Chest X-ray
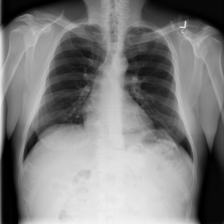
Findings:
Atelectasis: negative
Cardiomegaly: negative
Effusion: negative
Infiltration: negative
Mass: negative
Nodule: negative
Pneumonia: negative
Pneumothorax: negative
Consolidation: negative
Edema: negative
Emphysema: negative
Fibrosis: negative
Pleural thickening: negative
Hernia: negative